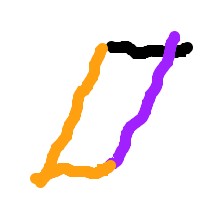
Shape: parallelogram